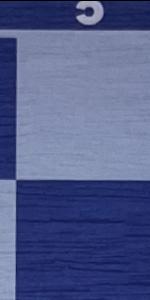
Label: Empty